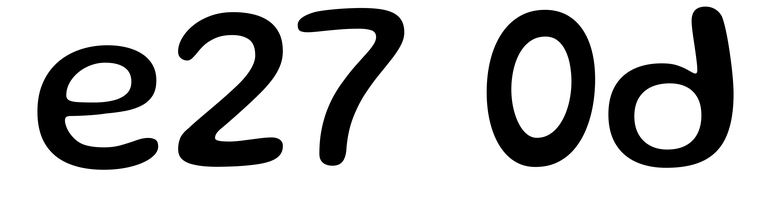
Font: Gluten_Regular